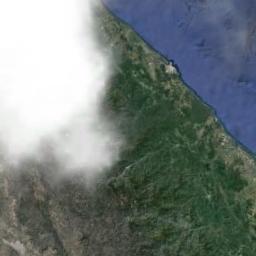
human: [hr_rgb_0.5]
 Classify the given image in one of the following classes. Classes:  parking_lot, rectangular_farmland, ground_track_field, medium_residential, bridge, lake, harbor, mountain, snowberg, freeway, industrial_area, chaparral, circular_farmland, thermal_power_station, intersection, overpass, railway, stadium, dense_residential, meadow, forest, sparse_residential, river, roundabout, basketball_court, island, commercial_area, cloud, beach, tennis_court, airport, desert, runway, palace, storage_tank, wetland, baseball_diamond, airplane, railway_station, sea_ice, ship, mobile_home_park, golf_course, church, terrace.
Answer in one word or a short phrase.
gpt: cloud